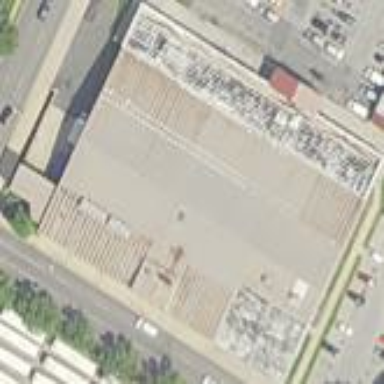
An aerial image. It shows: Building that houses supermarket.